Question: I created a xamarin.forms project. Suppose I have a button, and I want this button to call different platforms' APIs (third-party ios / android skd) on different platforms.
1. How to import jar for xamarin.android/ios sdk for xamarin.ios?
2. Assuming this button is in a page of xamarin.forms, how do I bind different events for different platforms so that it can call different APIs on different platforms?
Project structure:

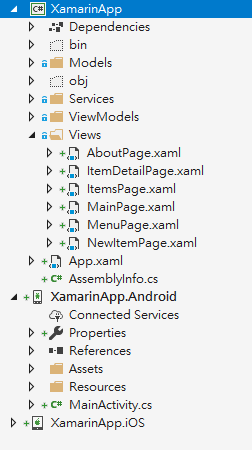
Answer: In this case you must implement dependency service
Pseudo code example
In shared code create public interface
'''
public interface IService
{
void DoSomething();
}
'''
In specific platform code create dependency service
'''
[assembly: Xamarin.Forms.Dependency(typeof(MyServiceIOS))]
namespace MyNamespace.iOS
{
public class MyServiceIOS : IService
{
public void DoSomething()
{
//your code here
}
}
}
'''